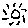
Label: sun